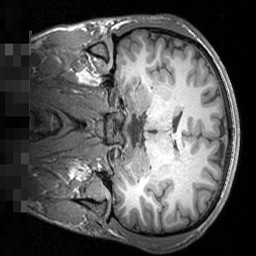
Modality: T1w
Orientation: coronal
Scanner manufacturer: siemens
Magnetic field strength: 3 T
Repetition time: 1.5 s
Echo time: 0.00291 s